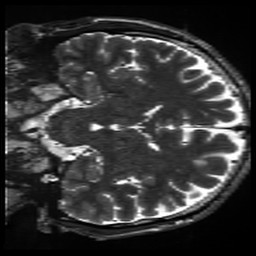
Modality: inplaneT2
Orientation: coronal
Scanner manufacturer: siemens
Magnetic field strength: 3 T
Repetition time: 11 s
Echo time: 0.059 s